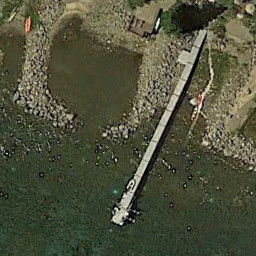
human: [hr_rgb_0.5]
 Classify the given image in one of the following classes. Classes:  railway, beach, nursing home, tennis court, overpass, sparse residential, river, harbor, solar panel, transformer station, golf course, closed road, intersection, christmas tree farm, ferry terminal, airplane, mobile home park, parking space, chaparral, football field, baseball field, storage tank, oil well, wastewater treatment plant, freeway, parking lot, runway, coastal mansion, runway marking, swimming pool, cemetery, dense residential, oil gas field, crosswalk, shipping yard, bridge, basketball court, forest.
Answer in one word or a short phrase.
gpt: ferry terminal